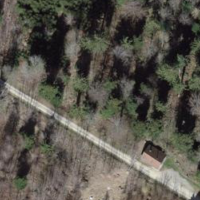
EUNIS habitat code: 44
Species observed at this site:
Neottia nidus-avis